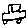
Label: car